Question: Warning: I'm going to sound like I have no idea what I'm talking about here, because I kind of don't. I'm in the process of self-learning Javascript and AngularJS through a lot of trial and error coding.
I have some javascript code (hesitant to copy here because it's a mess) that returns an Object with the following structure:

What I want to save to a variable is the object corresponding to Object.$$state.value in the picture. This object has username, hash and salt, which are what I care about. I don't know what all the other stuff like $$state are or how they got there.
However, if I do this (let's call the main Object "whatIHave"):
'''
var whatIWant = whatIHave.$$state.value;
'''
this does not work. whatIWant is null.
Does anyone recognize what's going on here? What is $$state, how did it get there, and how can I extract the value I want?
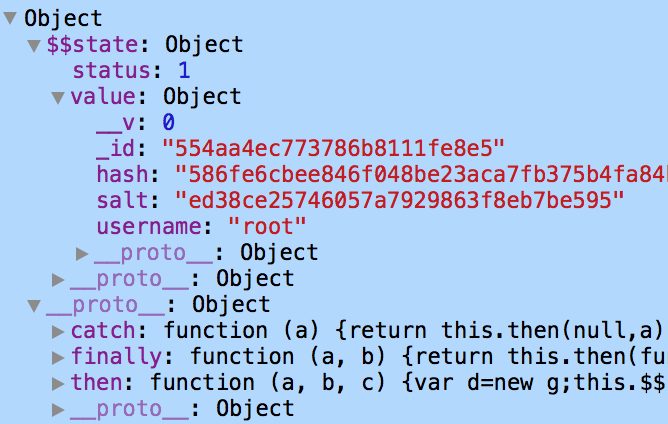
Answer: So that is a promise. You need to do something like:
'''
whatIHave.then(function(whatIWant) {
// Work here
});
'''
I highly recommend you to research what a promise is (like this <URL>
If you're curious enough, about what is that '$$state' and what is that 'value', I will explain a bit:
The promises have a '$$state' and there angular saves all the callback functions you want to call in a 'pending' array (all those function you registered with '.then' like I explained before).
It also have the status: resolved (1) and rejected (2)
Finally, when you 'resolve' or 'reject' the promise, the value you pass when doing that, is saved in 'value'.
You're trying to cheat in here, because when you try to access that 'value', it could be not there yet (that is what 'async' is all about).
So the idea is learning the basic of promises, learning how to work with them and then use your 'whatIHave' correctly.